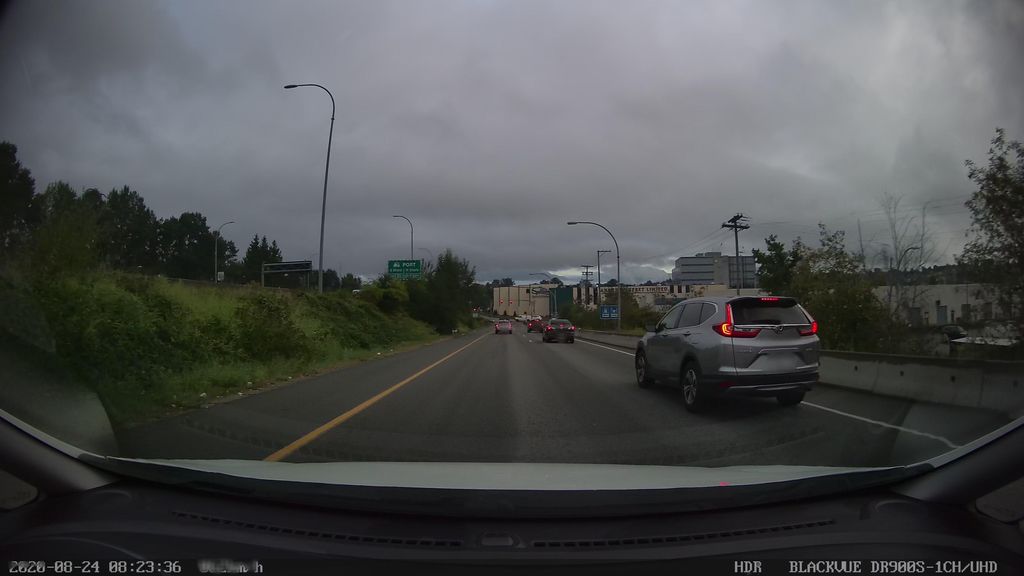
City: vancouver